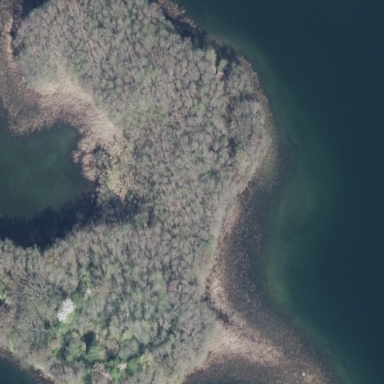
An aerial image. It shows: Islet covered in broadleaved woodland.